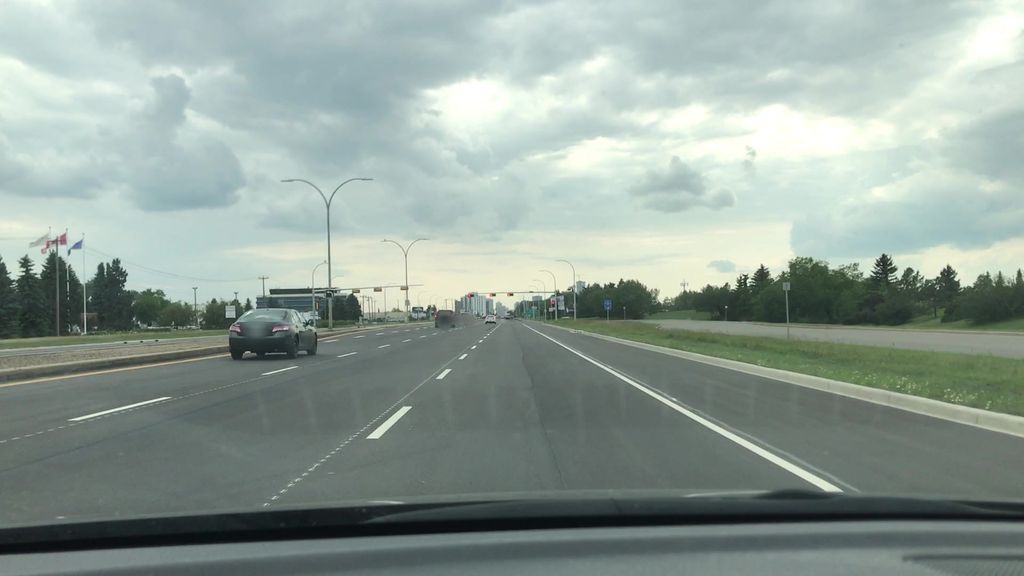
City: edmonton